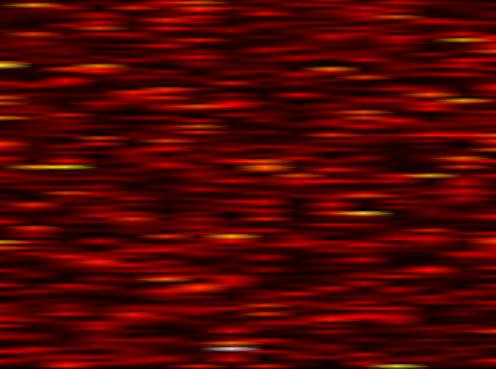
Label: OFDM